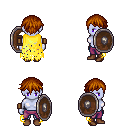
a pixel art fantasy rpg character, female body template, dark elf, purple skin, yellow tattered cape, magenta pants, brunette short bangs hairstyle, leather bracers, brown shoes, shield, four views (front, back, left, right), 2x2 character sprite sheet, small pixel art, hard edges, no anti-aliasing